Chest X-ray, PA view. Patient: 69 years old, sex M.
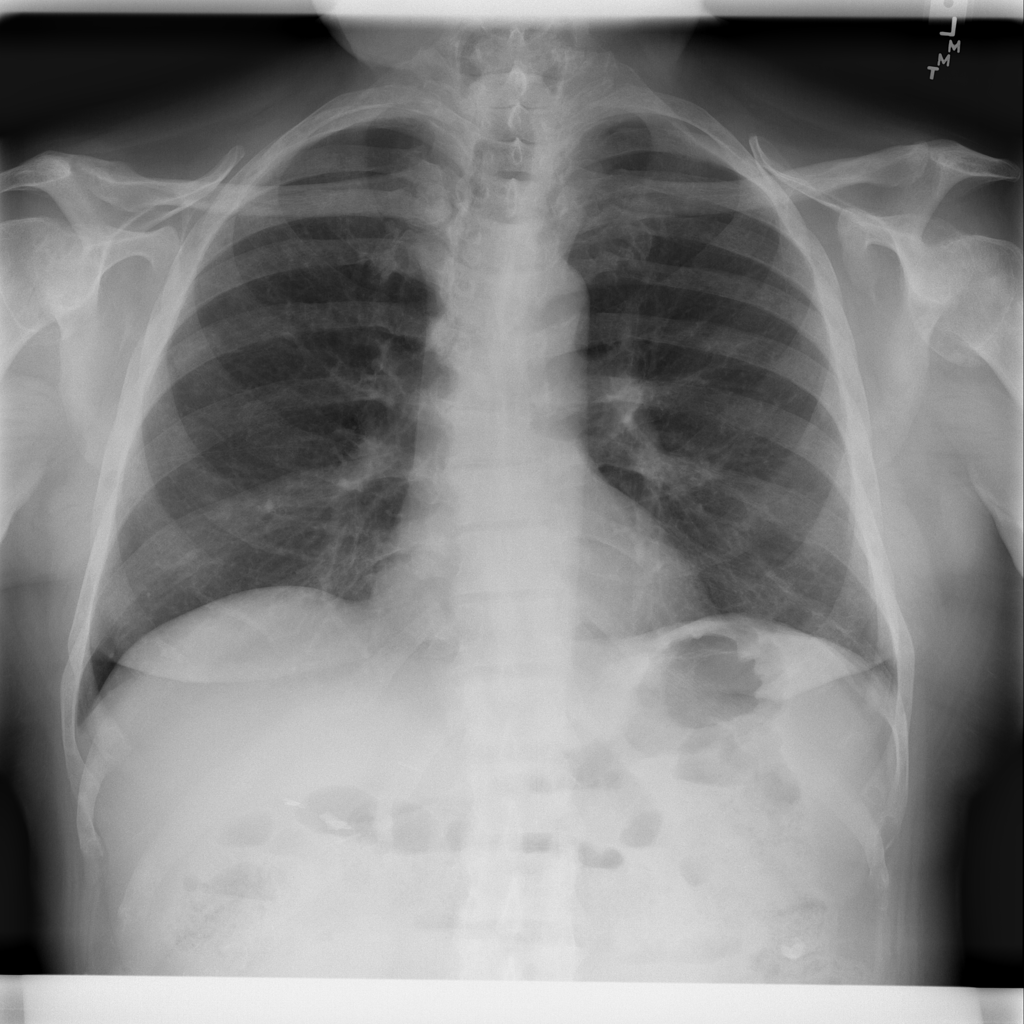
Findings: No Finding